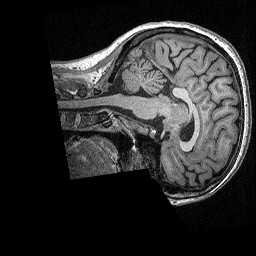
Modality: T1w
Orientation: sagittal
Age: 36
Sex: female
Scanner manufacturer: siemens
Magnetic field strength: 3 T
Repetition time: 2.3 s
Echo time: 0.00298 s